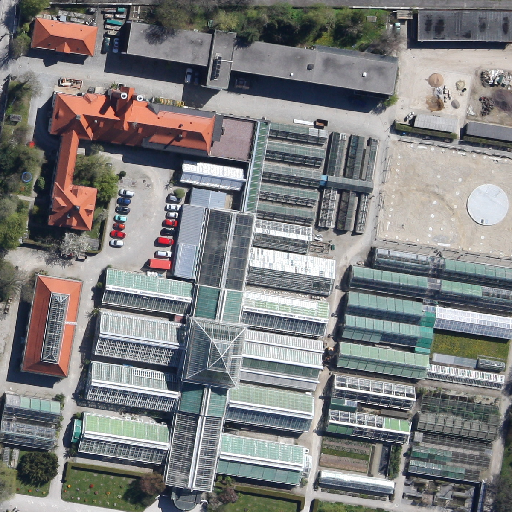
Referring expression: impervious surface